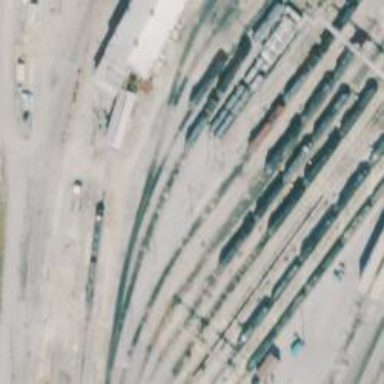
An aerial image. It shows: Railway yard used for servicing trains.